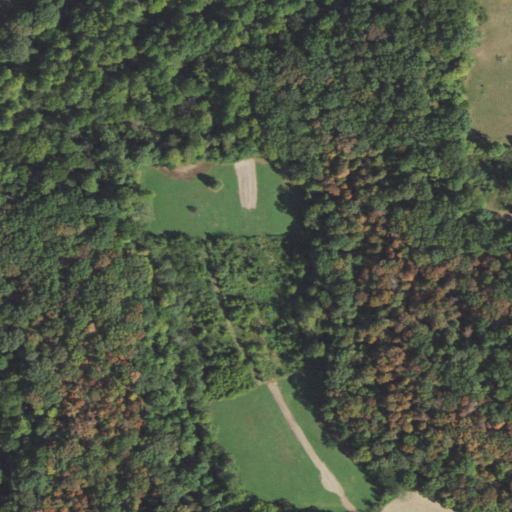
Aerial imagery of valley in Illinois named Cochran Hollow containing deciduous forest, mixed forest, and pasture